Question: How to export data from datatable into excel file with a proper output. i means first row of excel record should be the header and the display data should show all the value instead of rounding up the values. please help ** ldt_Temp (datatable),as_OutputDir (exported dir)
'''
object misValue = System.Reflection.Missing.Value;
Microsoft.Office.Interop.Excel.Application app = new Microsoft.Office.Interop.Excel.Application();
app.Visible = false;
Microsoft.Office.Interop.Excel.Workbook wb = app.Workbooks.Add(Microsoft.Office.Interop.Excel.XlWBATemplate.xlWBATWorksheet);
Microsoft.Office.Interop.Excel.Worksheet ws = (Microsoft.Office.Interop.Excel.Worksheet)wb.ActiveSheet;
// Headers.
for (int i = 0; i < ldt_Temp.Columns.Count; i++)
{
ws.Cells[1, i + 1] = ldt_Temp.Columns[i].ColumnName;
}
// Content.
for (int i = 0; i < ldt_Temp.Rows.Count; i++)
{
for (int j = 0; j < ldt_Temp.Columns.Count; j++)
{
ws.Cells[i + 2, j + 1] = ldt_Temp.Rows[i][j].ToString();
}
}
ws.Name = ldt_Temp.TableName;
wb.SaveAs(as_OutputDir, Microsoft.Office.Interop.Excel.XlFileFormat.xlWorkbookNormal, misValue, misValue, misValue, misValue, Microsoft.Office.Interop.Excel.XlSaveAsAccessMode.xlExclusive, misValue, misValue, misValue, misValue, misValue);
wb.Close(true, misValue, misValue);
app.Quit();
'''

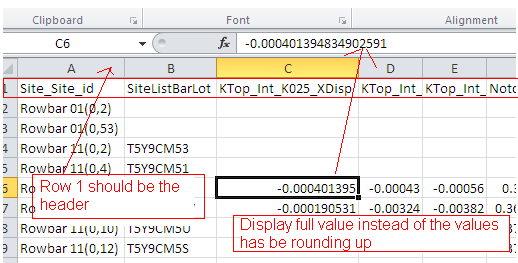
Answer: Row 1 appears to be the header already... your arrow points to the column labels. Are you wanting 'A' to be "Site_Site_id"? That's not how excel works.
For precision, right click and choose format. Now change the decimal precision to what every you want displayed.

---
You can also highlight all your cells and used the toolbar buttons:

---
You can try to do it in code this way:
'''
// Content.
for (int i = 0; i < ldt_Temp.Rows.Count; i++)
{
for (int j = 0; j < ldt_Temp.Columns.Count; j++)
{
ws.Cells[i + 2, j + 1] = ldt_Temp.Rows[i][j].ToString();
ws.Cells[i + 2, j + 1].NumberFormat = "0.00000000000000000"
}
}
'''